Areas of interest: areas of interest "Post Office"
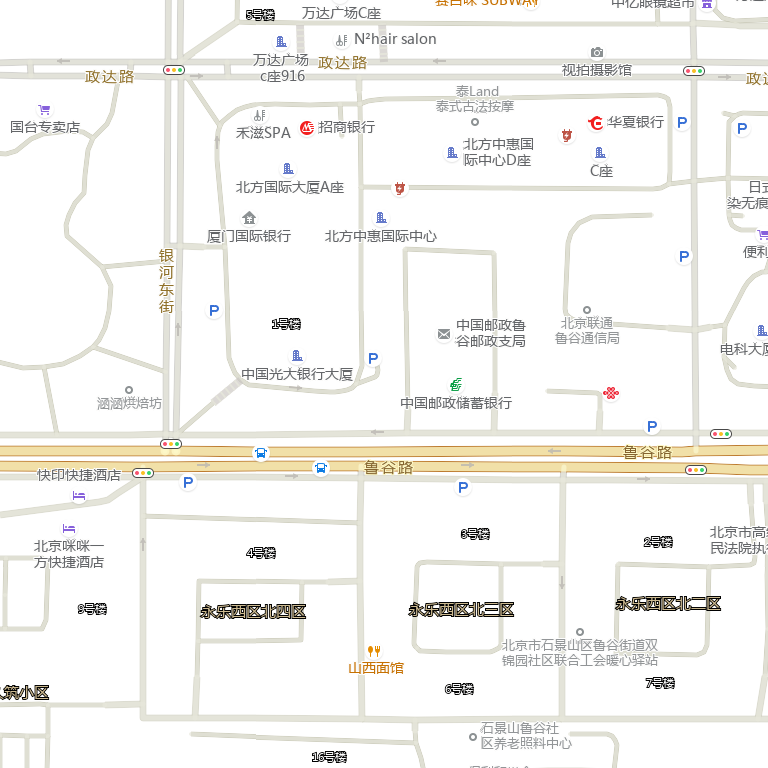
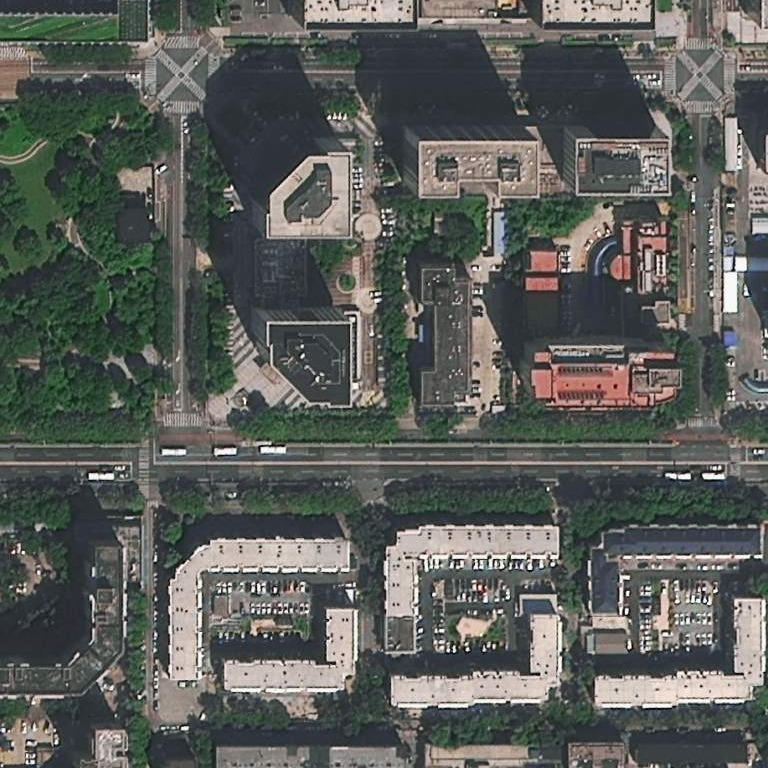